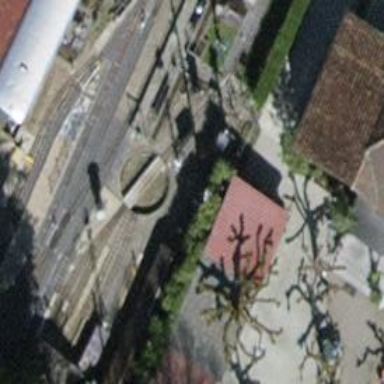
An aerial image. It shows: Miniature railway siding.